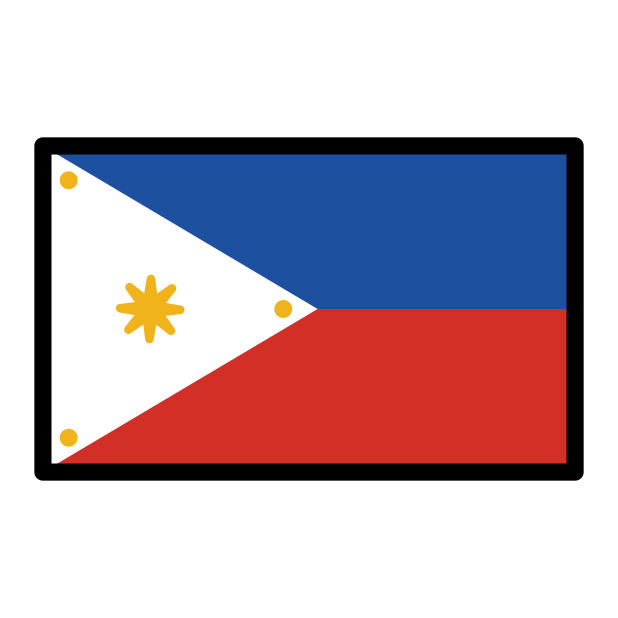
flag: Philippines